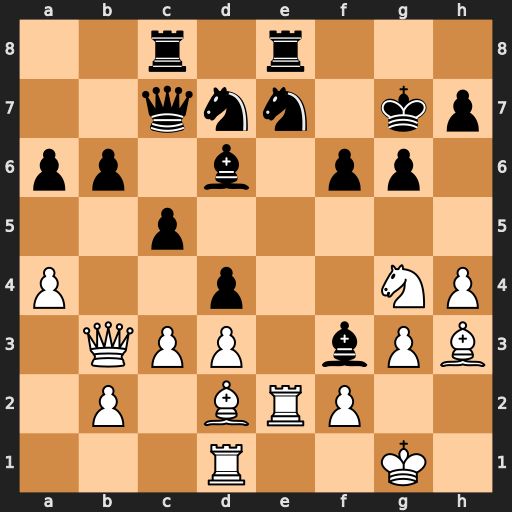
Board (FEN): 2r1r3/2qnn1kp/pp1b1pp1/2p5/P2p2NP/1QPP1bPB/1P1BRP2/3R2K1
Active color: w
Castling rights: -
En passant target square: -
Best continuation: Bh6+ Kh8 Qf7 Nf5 Rxe8+ Rxe8 Qxe8+